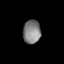
Tissue: lung
Cell type: T cells
Senescence score: 0.5503
Nuclear area (px): 411
Mean DAPI intensity: 127.803